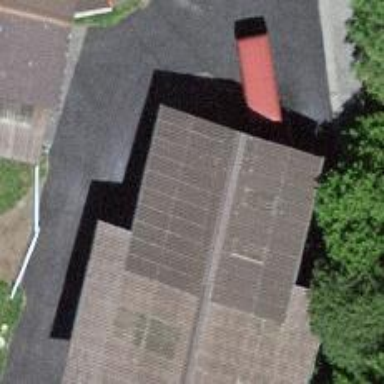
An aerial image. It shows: Barn.